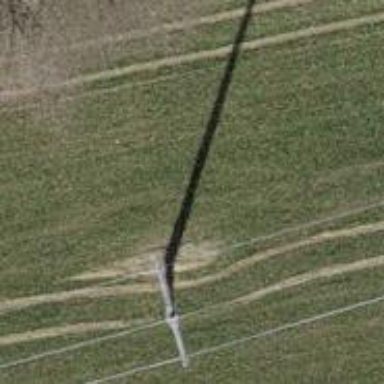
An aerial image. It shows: Concrete power pole.